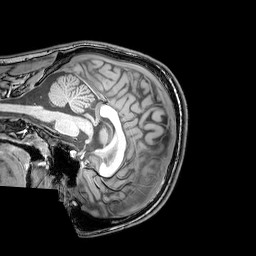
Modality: T1w
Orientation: sagittal
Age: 20
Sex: male
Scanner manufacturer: philips
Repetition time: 0.008243 s
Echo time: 0.0038 s